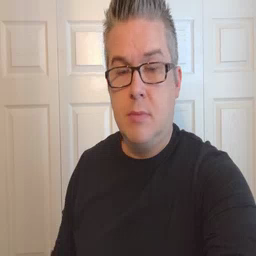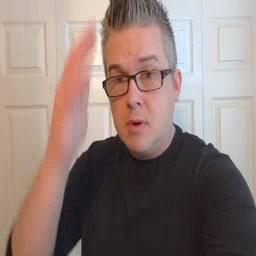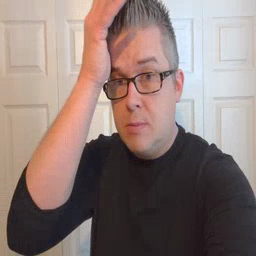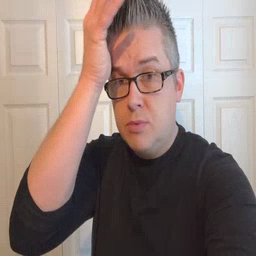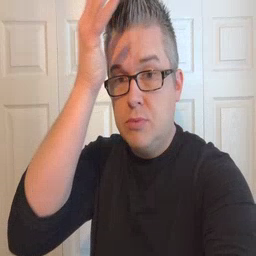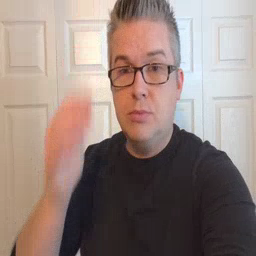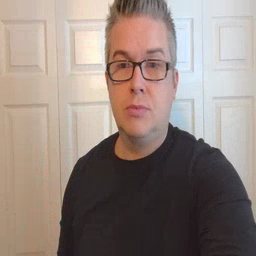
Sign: garbage